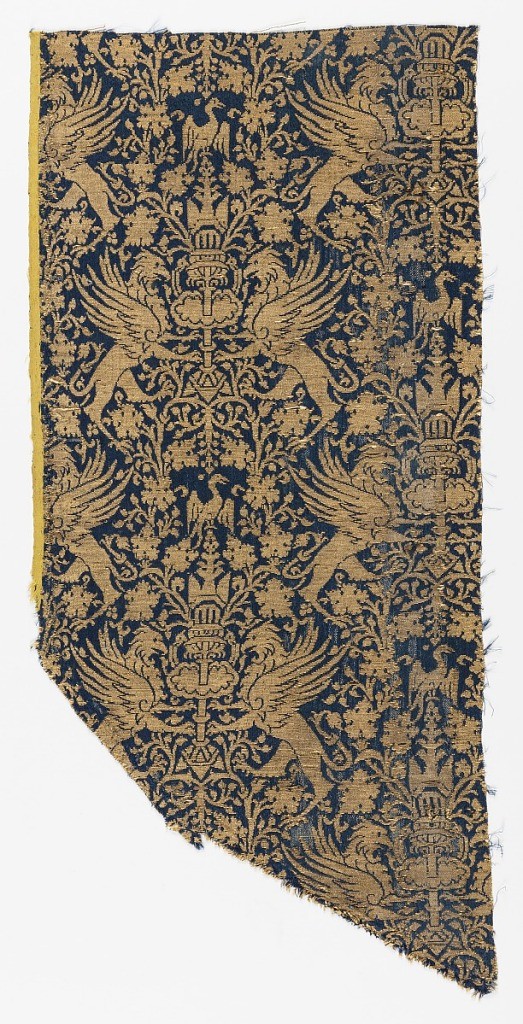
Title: Textile
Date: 14th century
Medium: silk, gilded parchment wound around silk core Technique: two interconnected structures: 4&1 satin and weft faced plain weave (lampas)
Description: Dark blue satin ground with design entirely in gold. Central symmetrical fountain or standard with branching foliage, flanked by paired confronted rampant griffons. In offset repeat.